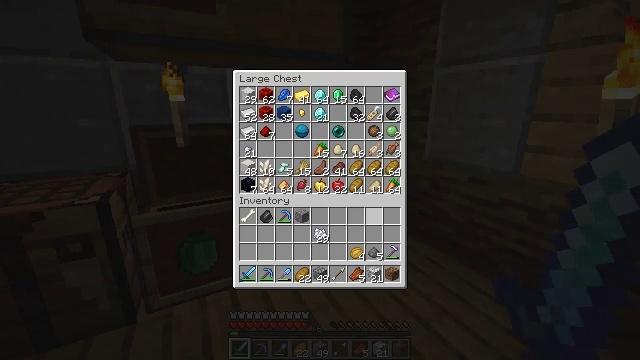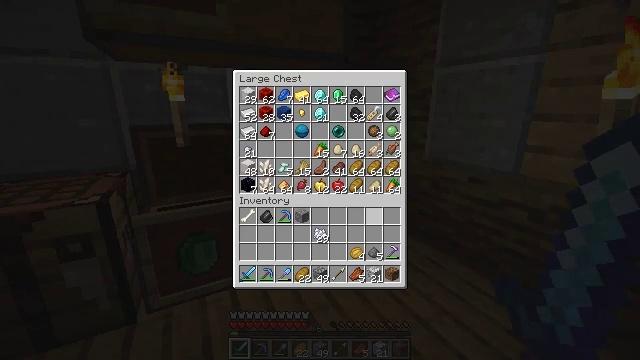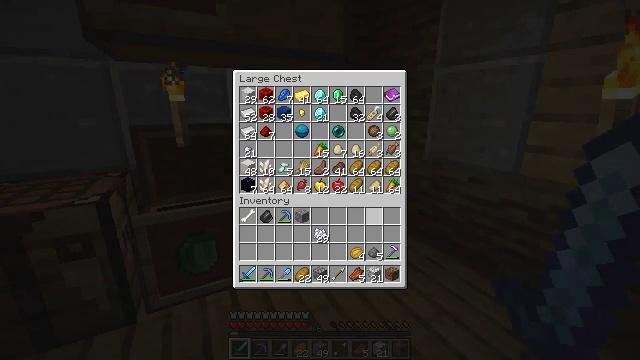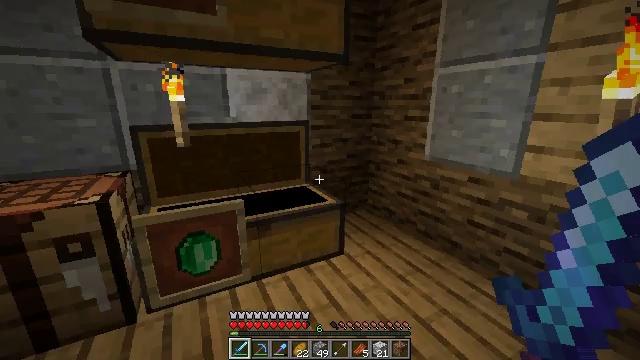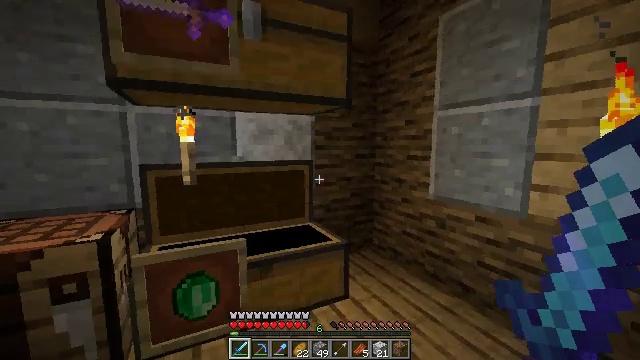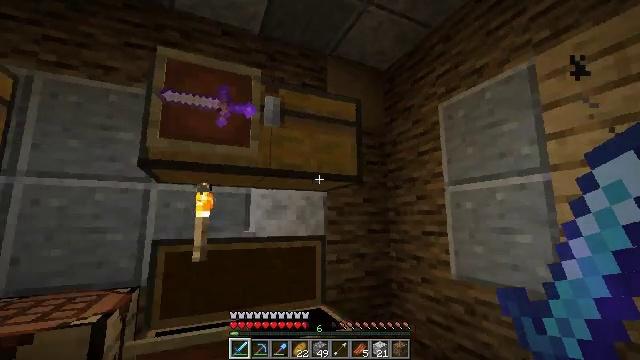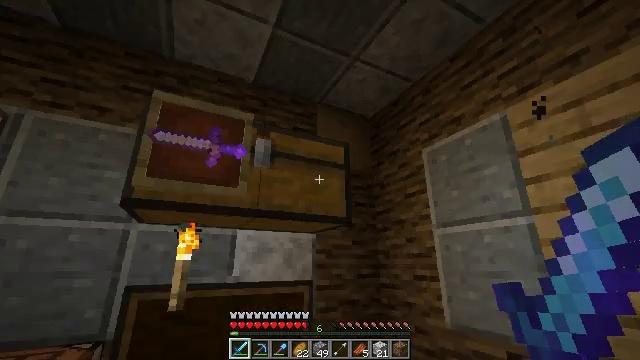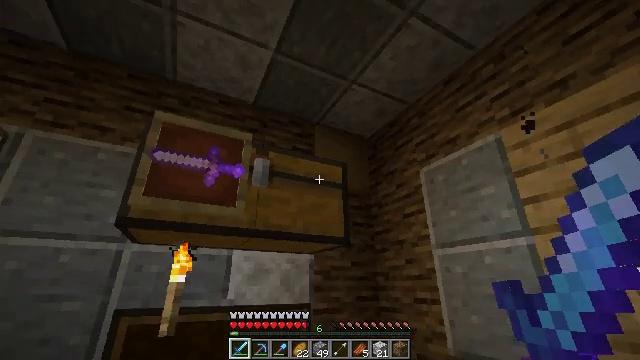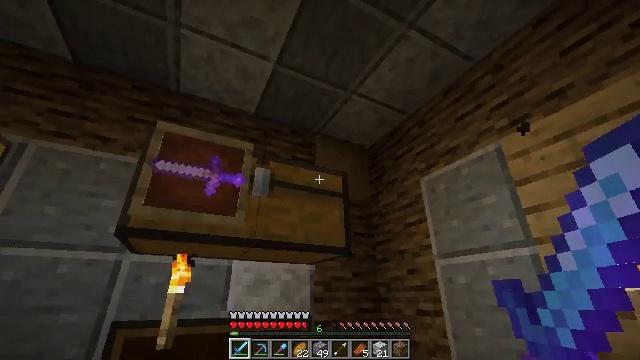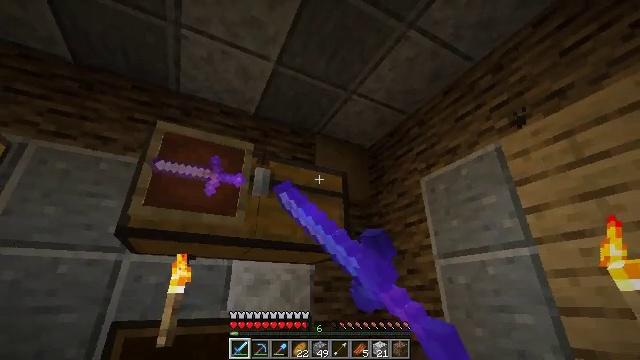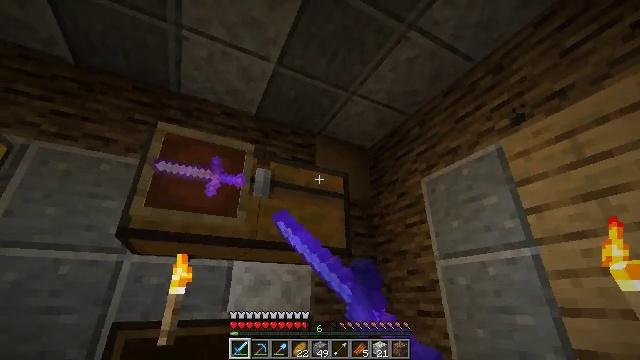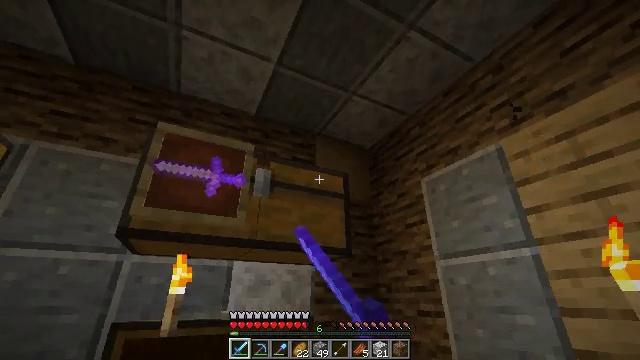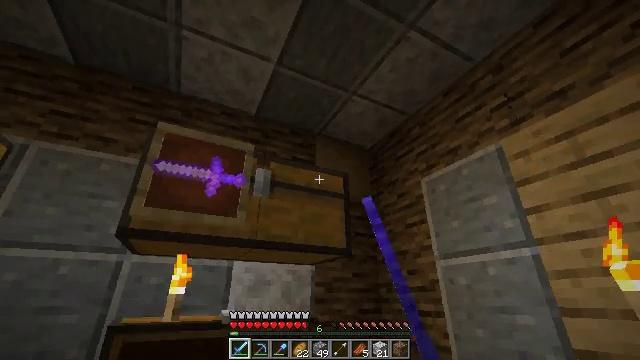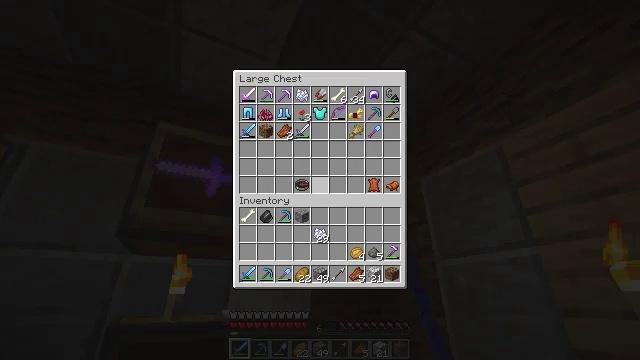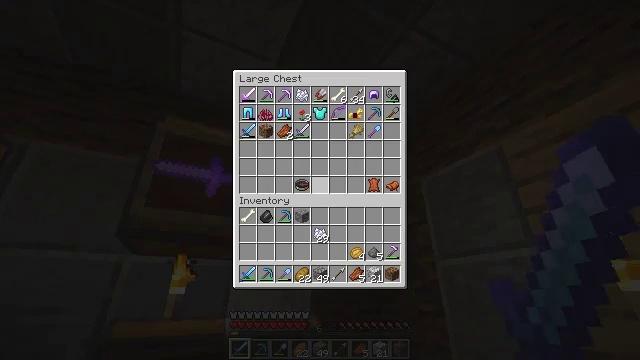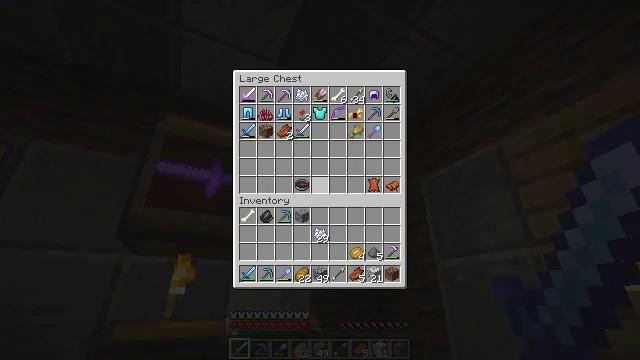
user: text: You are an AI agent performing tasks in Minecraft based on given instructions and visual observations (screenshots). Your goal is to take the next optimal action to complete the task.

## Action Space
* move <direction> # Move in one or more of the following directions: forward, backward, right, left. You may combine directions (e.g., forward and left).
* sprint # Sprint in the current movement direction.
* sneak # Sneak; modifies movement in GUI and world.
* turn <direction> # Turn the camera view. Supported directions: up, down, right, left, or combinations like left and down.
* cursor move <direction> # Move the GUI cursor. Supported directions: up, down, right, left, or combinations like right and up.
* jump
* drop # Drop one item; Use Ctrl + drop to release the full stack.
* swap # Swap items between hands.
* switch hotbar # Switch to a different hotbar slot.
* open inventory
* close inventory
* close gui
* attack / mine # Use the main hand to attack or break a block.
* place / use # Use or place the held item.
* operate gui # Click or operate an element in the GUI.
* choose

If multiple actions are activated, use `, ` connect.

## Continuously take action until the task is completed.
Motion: motion action
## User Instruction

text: Break the vines.
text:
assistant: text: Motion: no_op
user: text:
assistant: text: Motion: no_op
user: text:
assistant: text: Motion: no_op
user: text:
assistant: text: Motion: turn up
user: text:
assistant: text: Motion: turn left and up
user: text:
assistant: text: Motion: turn right and up
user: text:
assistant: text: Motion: turn up
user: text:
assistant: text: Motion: turn up, use / place
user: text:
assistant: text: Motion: use / place
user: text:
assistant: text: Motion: use / place
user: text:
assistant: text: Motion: no_op
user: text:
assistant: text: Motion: no_op
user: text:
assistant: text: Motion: no_op
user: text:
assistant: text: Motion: no_op
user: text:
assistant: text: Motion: no_op
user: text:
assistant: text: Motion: no_op
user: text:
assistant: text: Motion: no_op
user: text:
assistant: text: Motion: cursor move right
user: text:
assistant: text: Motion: cursor move right
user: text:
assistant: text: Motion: cursor move right
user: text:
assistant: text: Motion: no_op
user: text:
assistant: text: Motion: no_op
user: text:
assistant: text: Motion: no_op
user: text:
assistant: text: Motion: no_op
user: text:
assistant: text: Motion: no_op
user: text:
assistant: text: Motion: no_op
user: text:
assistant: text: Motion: turn left and down
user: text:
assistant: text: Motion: turn left and down
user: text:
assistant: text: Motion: turn left and down
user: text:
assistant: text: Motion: turn left and down